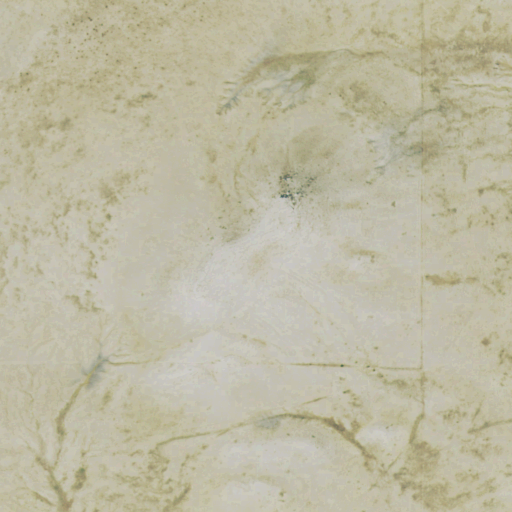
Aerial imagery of mountain in Colorado named Haystack Butte containing grassland and shrub